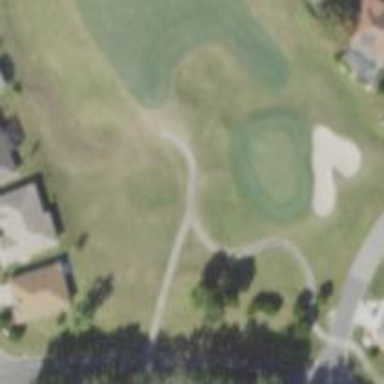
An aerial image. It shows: Golf cartpath that is also road path.